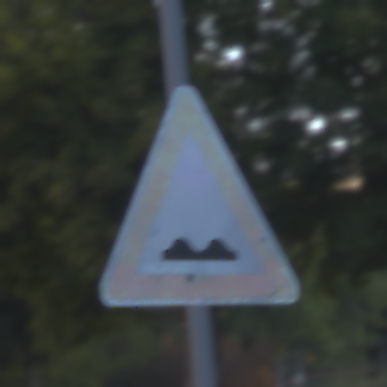
Verkehrszeichen: UnebeneFahrbahn
Umgebung: Outdoor, Urban
Tageszeit: SunriseSunset
Wetter: Clear
Licht: Natural
Jahreszeit: NotSpecified
Kontrast: LowContrast